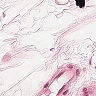
Metastatic tissue present: no